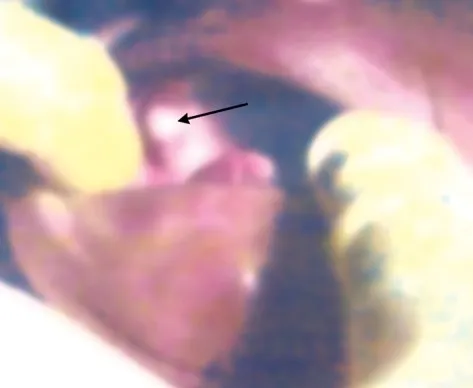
Gingival cyst of newborn.
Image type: medical_photograph (other_medical_photograph)